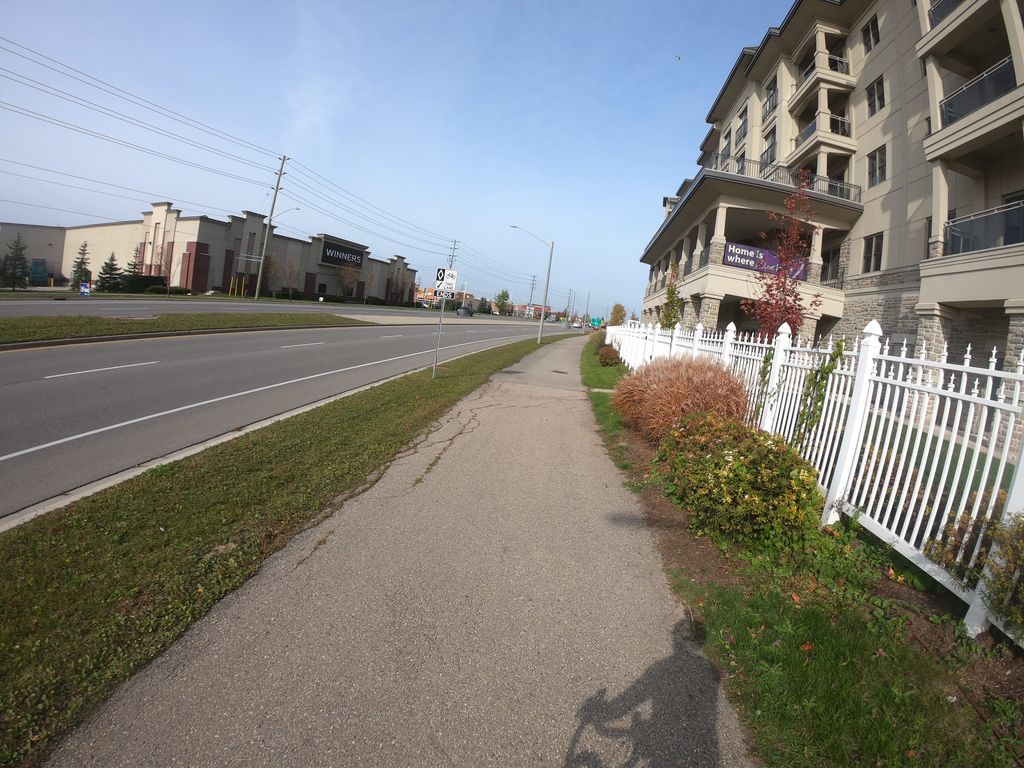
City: kitchener-waterloo